The plot is a time-scale (wavelet) decomposition of a bearing vibration signal. Diagnose the bearing from this image, choosing from: normal, inner_race, outer_race, ball.
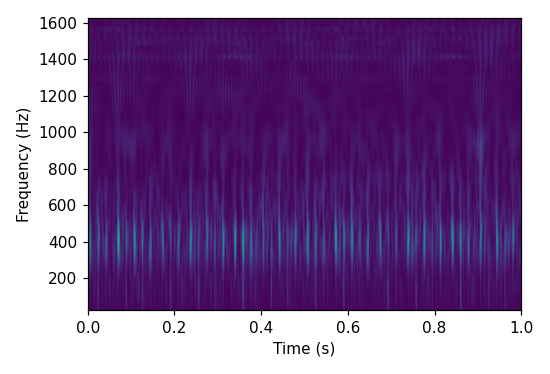
Answer: outer_race